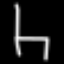
Label: chair